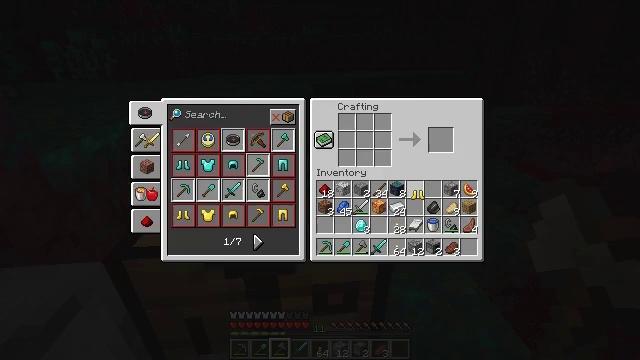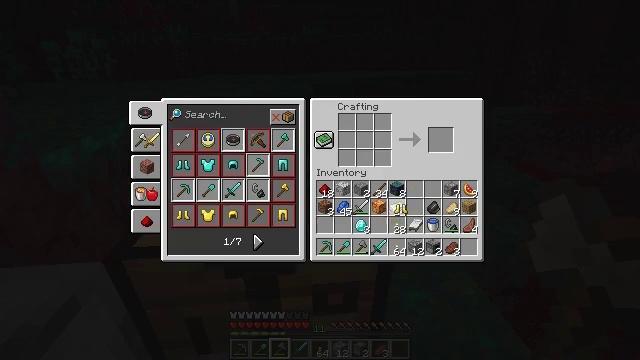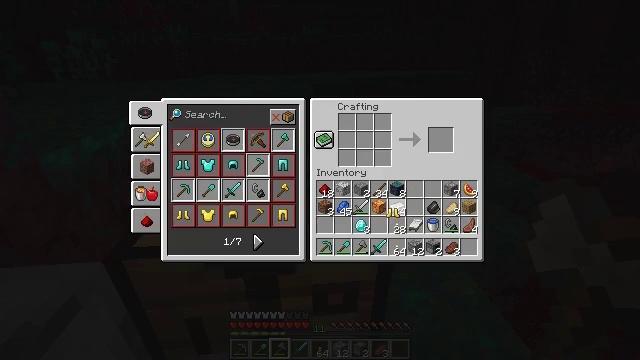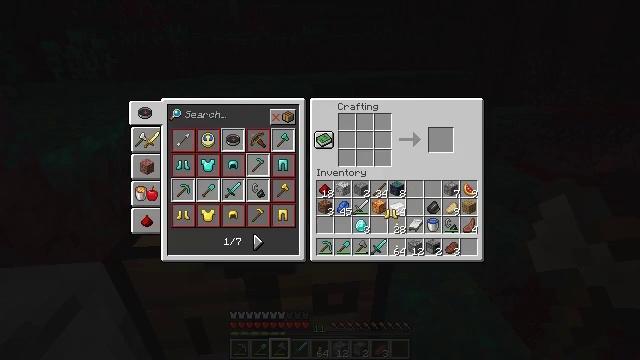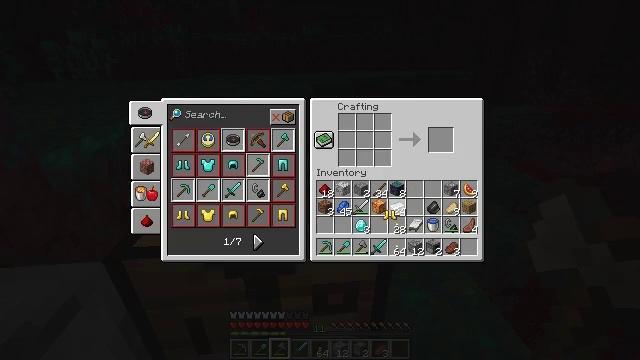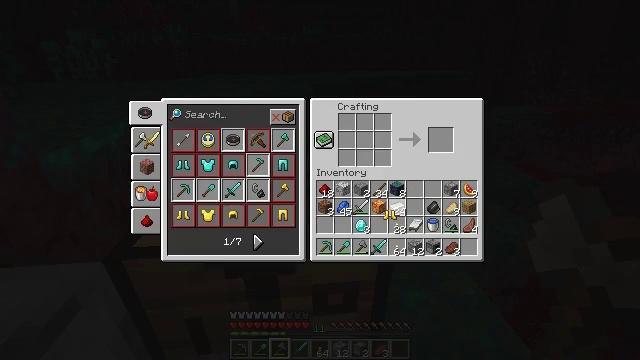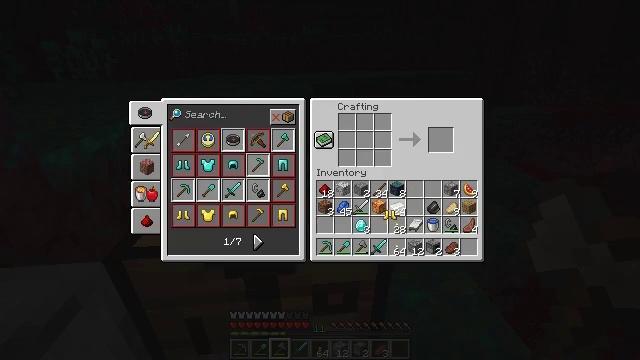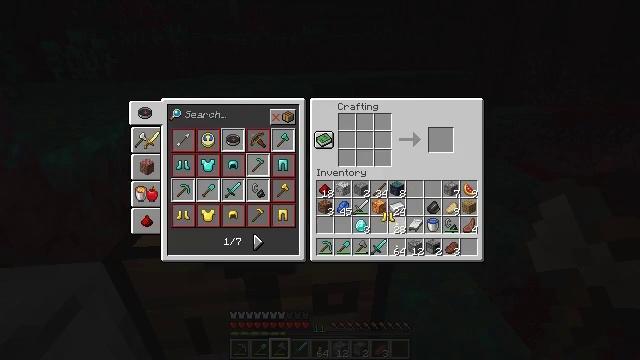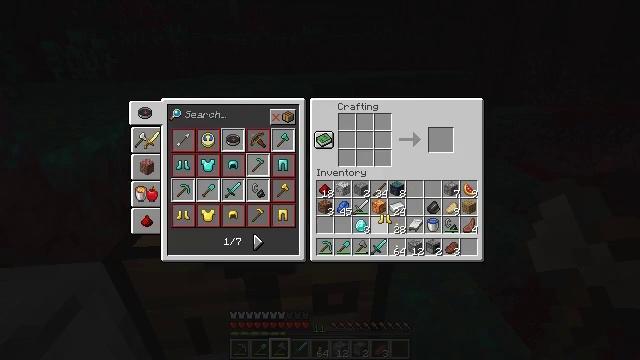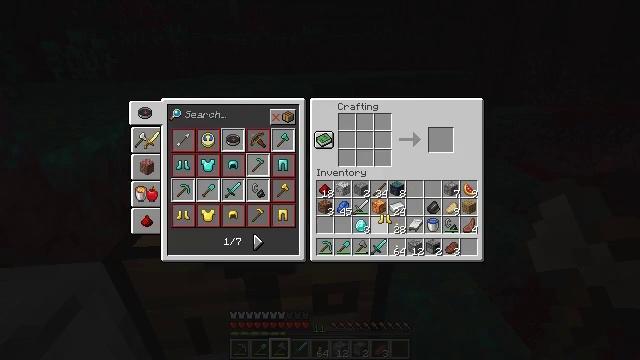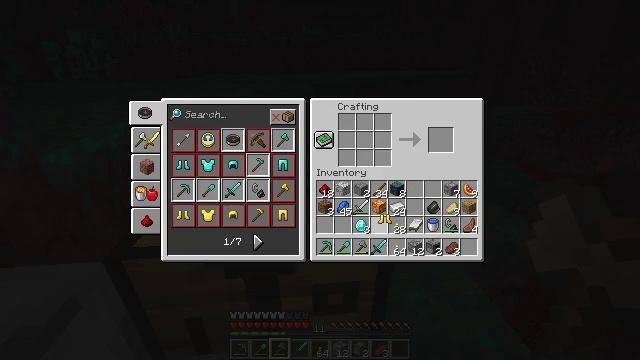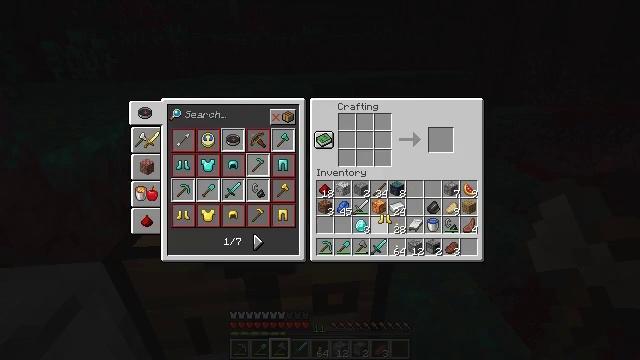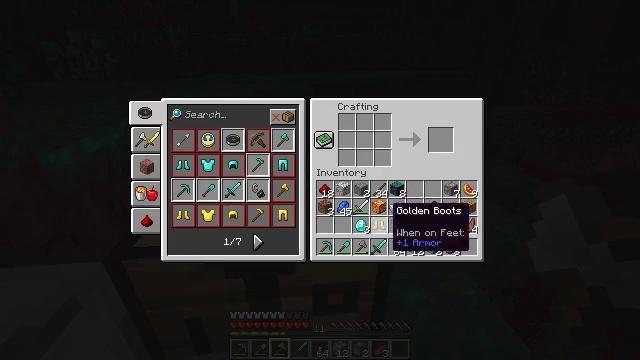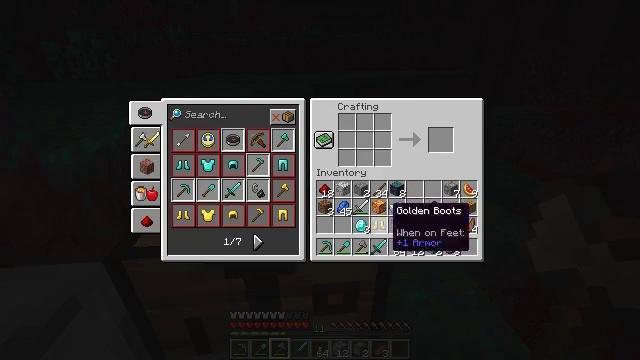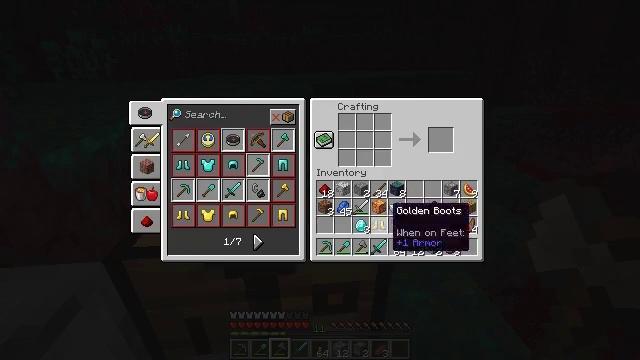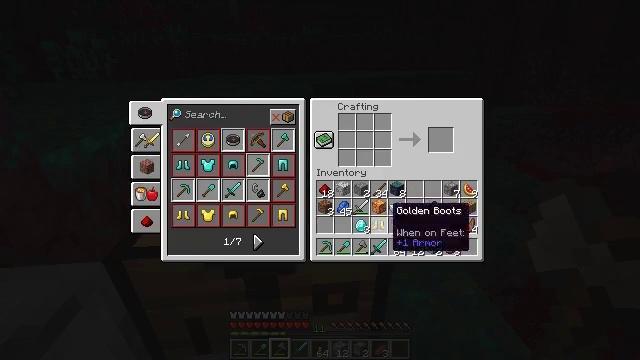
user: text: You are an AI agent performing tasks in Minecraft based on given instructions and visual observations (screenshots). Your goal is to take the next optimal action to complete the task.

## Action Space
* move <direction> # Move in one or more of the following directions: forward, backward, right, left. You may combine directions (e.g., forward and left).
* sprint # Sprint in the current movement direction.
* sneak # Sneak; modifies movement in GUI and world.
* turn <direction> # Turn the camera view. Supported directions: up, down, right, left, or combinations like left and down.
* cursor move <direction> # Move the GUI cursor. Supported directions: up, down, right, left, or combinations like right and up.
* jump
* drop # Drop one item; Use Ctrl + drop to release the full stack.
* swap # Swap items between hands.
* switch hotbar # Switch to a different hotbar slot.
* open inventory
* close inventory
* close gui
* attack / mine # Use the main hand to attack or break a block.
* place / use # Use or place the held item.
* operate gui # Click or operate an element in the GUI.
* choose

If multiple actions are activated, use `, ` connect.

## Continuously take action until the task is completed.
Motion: motion action
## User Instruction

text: Drop an iron sword.
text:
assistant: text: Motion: cursor move left and down, open gui
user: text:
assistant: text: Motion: cursor move left
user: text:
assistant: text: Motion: no_op
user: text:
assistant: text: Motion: no_op
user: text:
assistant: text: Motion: no_op
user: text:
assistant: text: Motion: no_op
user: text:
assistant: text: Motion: no_op
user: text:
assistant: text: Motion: no_op
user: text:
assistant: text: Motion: operate gui
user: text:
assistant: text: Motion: operate gui
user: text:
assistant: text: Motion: operate gui
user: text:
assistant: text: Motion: no_op
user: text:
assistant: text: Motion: no_op
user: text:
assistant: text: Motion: no_op
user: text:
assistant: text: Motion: no_op
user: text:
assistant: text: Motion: no_op
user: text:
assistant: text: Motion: close gui
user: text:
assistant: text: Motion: no_op
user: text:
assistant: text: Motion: no_op
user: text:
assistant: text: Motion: open inventory
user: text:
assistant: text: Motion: open inventory
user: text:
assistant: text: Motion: open inventory
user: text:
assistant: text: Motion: no_op
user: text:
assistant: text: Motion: no_op
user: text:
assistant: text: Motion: no_op
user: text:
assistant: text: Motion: no_op
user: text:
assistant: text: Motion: cursor move right and down
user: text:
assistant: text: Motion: no_op
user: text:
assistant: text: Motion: no_op
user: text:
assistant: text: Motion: cursor move right